Field crop: maize
Growth stage: 2
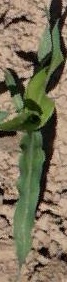
Species: maize